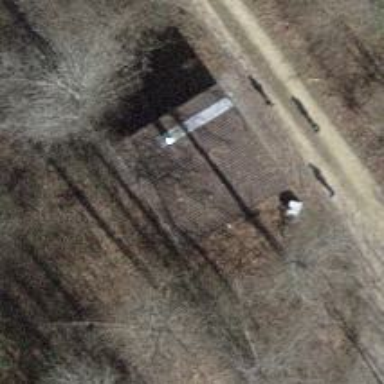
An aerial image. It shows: Picnic site with picnic shelter.